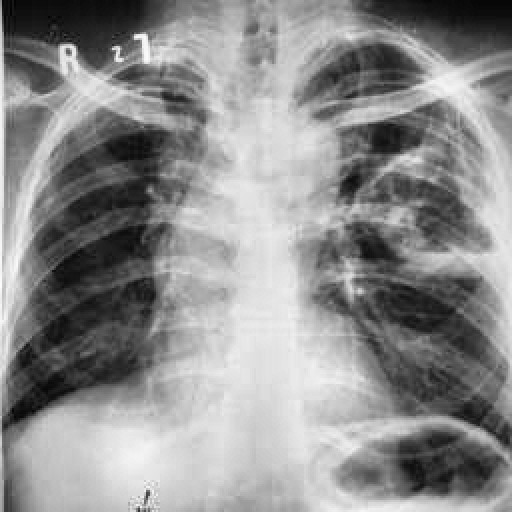
Finding: TUBERCULOSIS